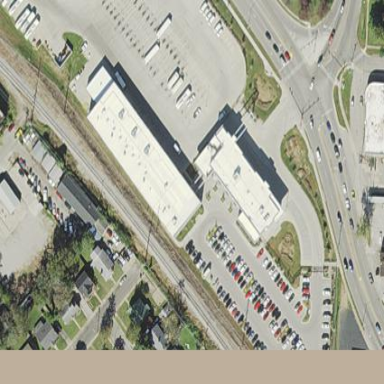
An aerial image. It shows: Transportation building.